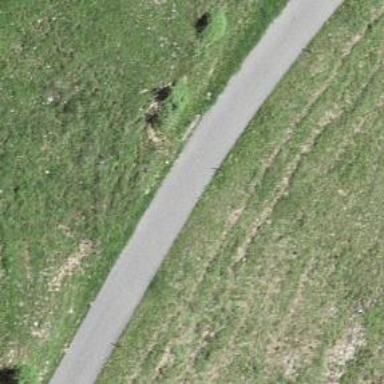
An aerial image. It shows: Unclassified road.